Question: I just watched the Pluralsight video on URL routing in ASP.NET MVC 3. I'm still a bit confused.

That image shows how my views are set up. I have a controller for each view. Perhaps I misunderstood something but when I did this I thought by adding the Portfolio view and controller instead of going to /home/portfolio it would just take me to /portfolio but it didn't. Now when I click on the portfolio link it takes me to /portfolio/portfolio.
Am I misunderstanding something about the way routing works in ASP.NET or am I just forgetting something?
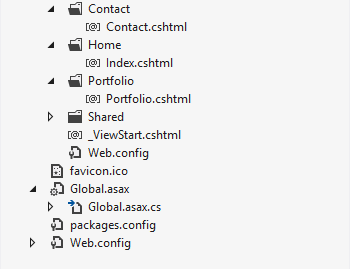
Answer: It takes you to 'Portfolio/Portfolio' because that is how you named the setup. The first one is the name of your controller (without controller in the name) 'PortfolioController'. The second one is the name of your 'ActionResult', 'Portfolio' which returns 'Portfolio.cshtml'. If you wish to only see '/Portfolio' you could always have the 'PortfolioController' use
'''
public ActionResult Index(){ return View(); }
'''
and then rename 'Portfolio.cshtml' to 'Index.cshtml' and you should be good to go.